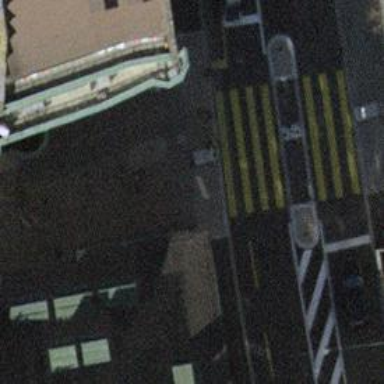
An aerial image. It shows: Pedestrian road with asphalt surface.